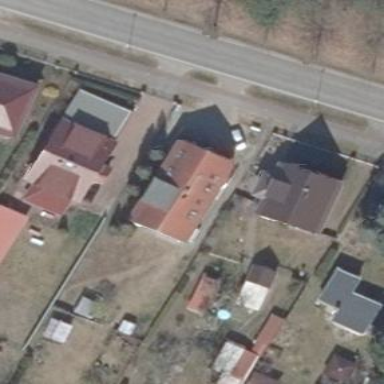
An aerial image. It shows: Building with gabled roof.